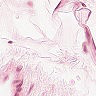
Metastatic tissue present: no